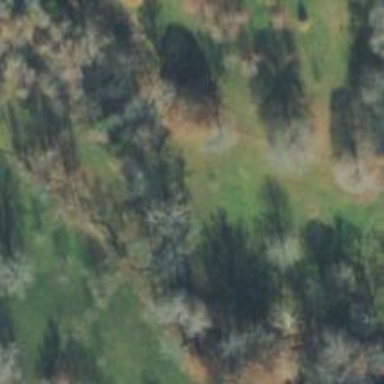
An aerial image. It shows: Woodland area covered with trees.